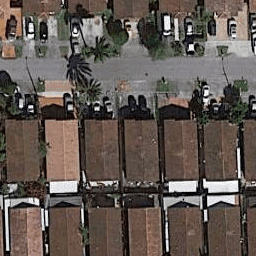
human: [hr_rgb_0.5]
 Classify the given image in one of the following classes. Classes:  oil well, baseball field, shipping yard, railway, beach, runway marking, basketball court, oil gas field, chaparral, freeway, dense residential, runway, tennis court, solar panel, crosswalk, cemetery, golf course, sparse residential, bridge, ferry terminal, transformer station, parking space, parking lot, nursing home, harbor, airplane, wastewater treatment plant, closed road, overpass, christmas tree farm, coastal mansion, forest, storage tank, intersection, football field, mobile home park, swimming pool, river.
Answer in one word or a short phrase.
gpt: dense residential